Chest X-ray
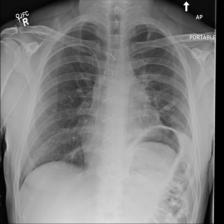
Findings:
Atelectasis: negative
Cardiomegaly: negative
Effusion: negative
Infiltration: negative
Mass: negative
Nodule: negative
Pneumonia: negative
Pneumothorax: negative
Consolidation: negative
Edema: negative
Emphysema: negative
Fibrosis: negative
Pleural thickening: negative
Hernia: negative